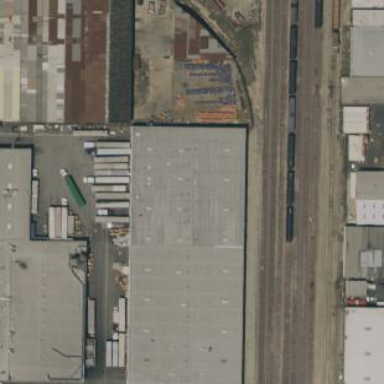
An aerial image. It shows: Warehouse building.